九年级 · 度量几何学
边长分别为 $10,6,4$ 的三个正方形拼接在一起, 它们的底边在同一直线上 (如图),
    则图中阴影部分的面积为 $\qquad$

    （第 17 题）

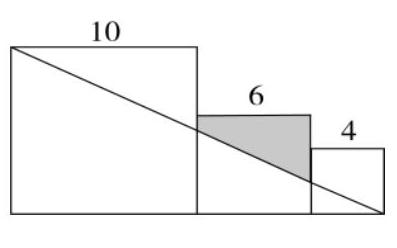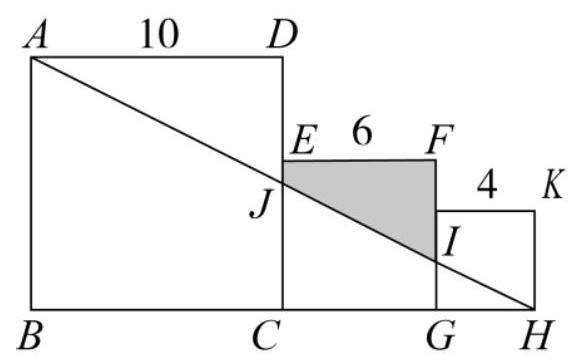
答案:  15

解析: 根据正方形的性质及相似三角形的性质可进行求解.

【详解】解：如图，

由题意可知 $A D=D C=10, C G=C E=G F=6, \angle C E F=\angle E F G=90^{\circ}, G H=4$,

$\therefore C H=10=A D$,

$\because \angle D=\angle D C H=90^{\circ}, \angle A J D=\angle H J C$,

$\therefore \triangle A D J \cong \triangle H C J(\mathrm{AAS})$,

$\therefore C J=D J=5$,

$\therefore E J=1$,

$\because G I / / C J$,

$\therefore \triangle H G I \sim \triangle H C J$,

$\therefore \frac{G I}{C J}=\frac{G H}{C H}=\frac{2}{5}$,

$\therefore G I=2$,

$\therefore F I=4$,

$\therefore S_{\text {梯形 } E J F}=\frac{1}{2}(E J+F I) \cdot E F=15$;

故答案为 15 .

【点睛】本题主要考查正方形的性质及相似三角形的性质与判定, 熟练掌握正方形的性质及相似三角形的性质与判定是解题的关键.